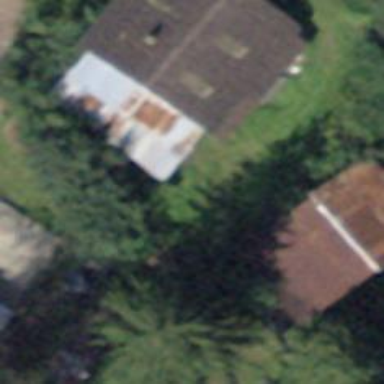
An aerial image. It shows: Rural barn.